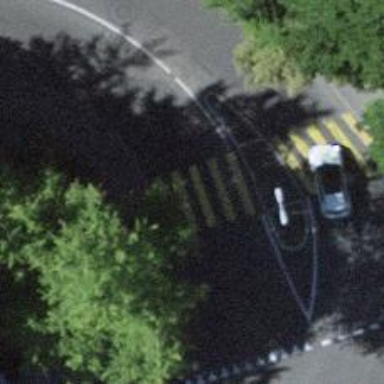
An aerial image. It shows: Secondary road with designated cycle lane.